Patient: sex F, age 66
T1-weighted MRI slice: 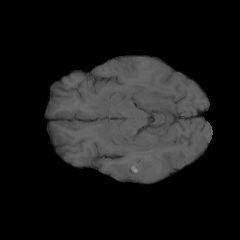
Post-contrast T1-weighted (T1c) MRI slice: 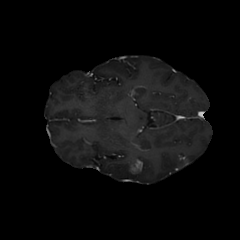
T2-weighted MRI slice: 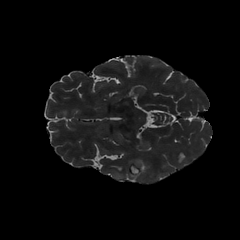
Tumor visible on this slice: yes
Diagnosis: Glioblastoma, IDH-wildtype
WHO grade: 4